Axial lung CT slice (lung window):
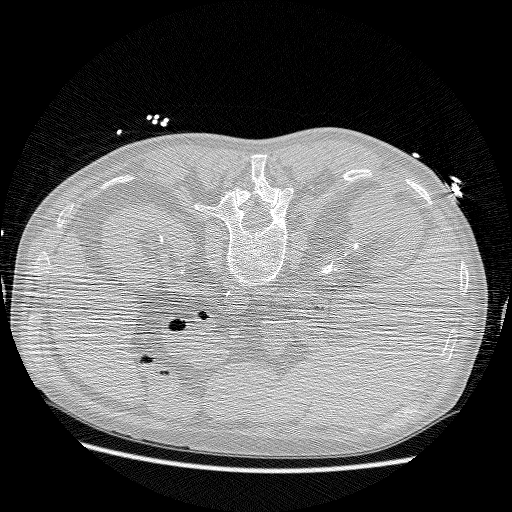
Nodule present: no